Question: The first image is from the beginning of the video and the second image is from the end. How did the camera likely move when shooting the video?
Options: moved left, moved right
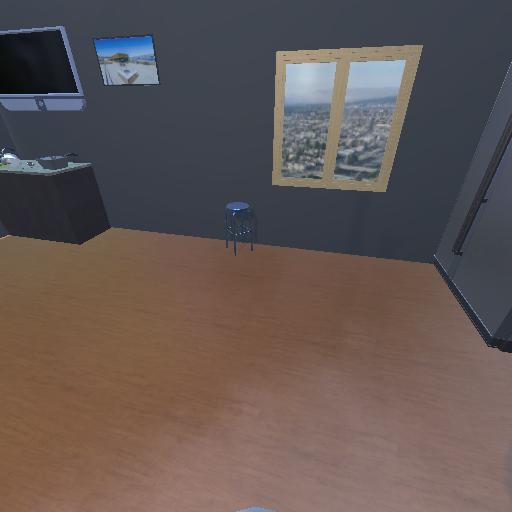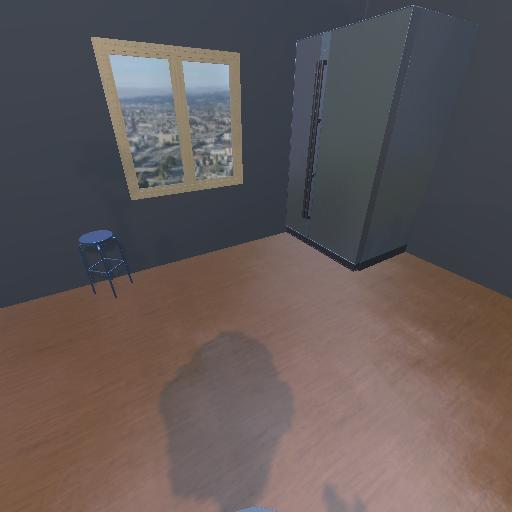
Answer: moved left